Breast ultrasound image
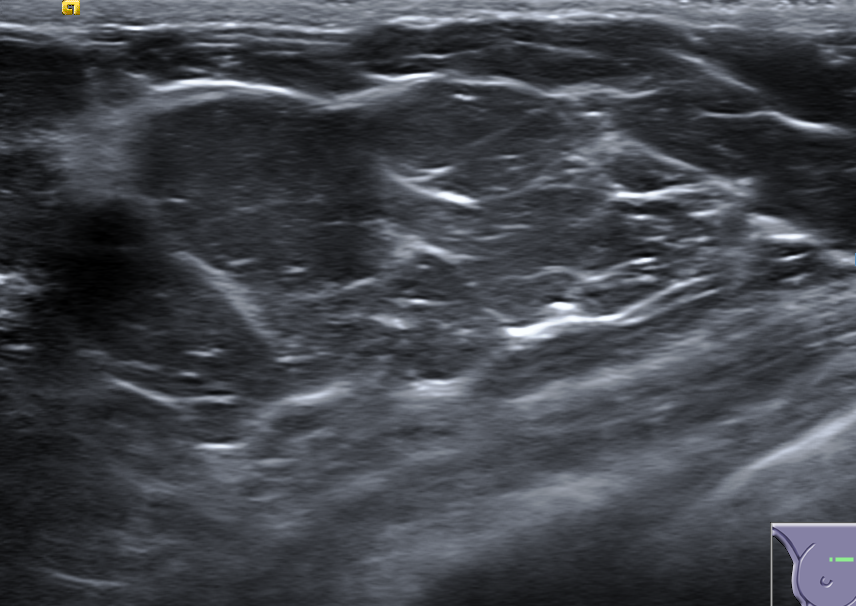
Diagnosis: normal